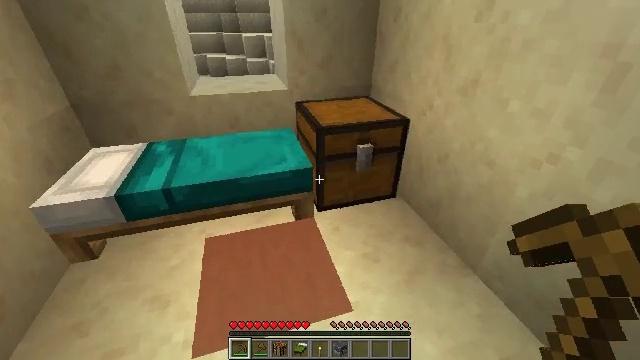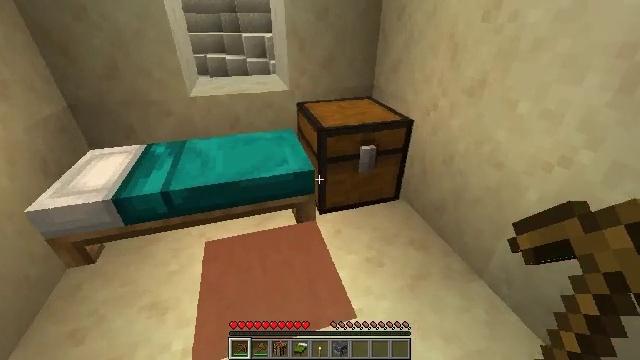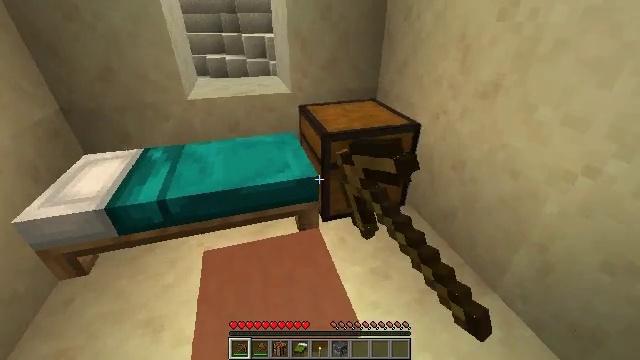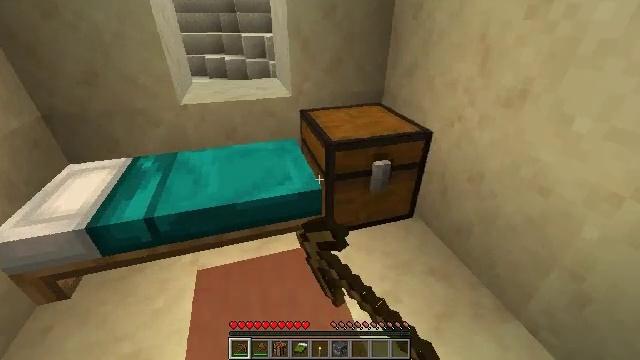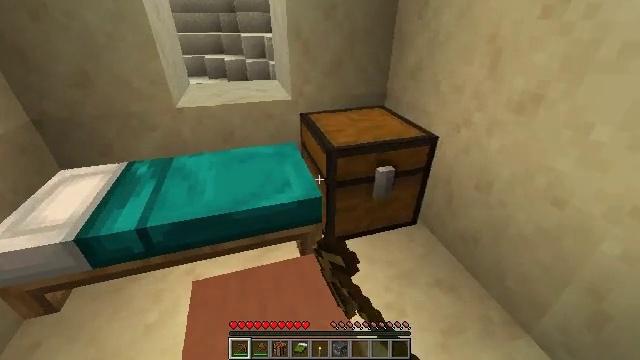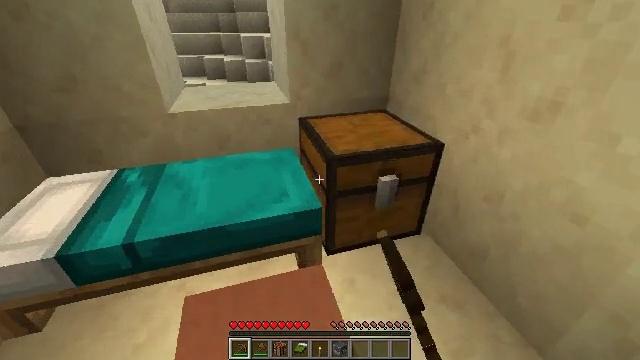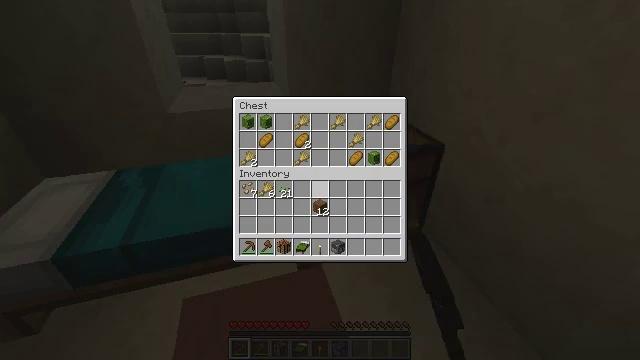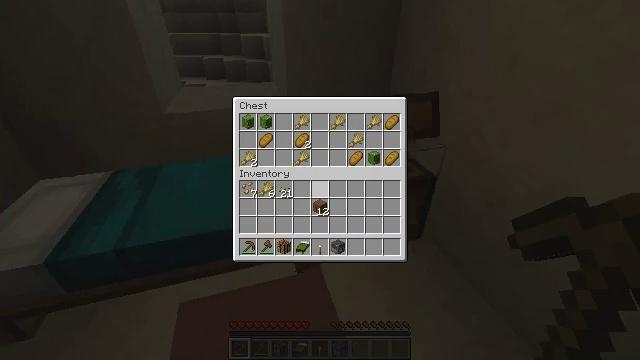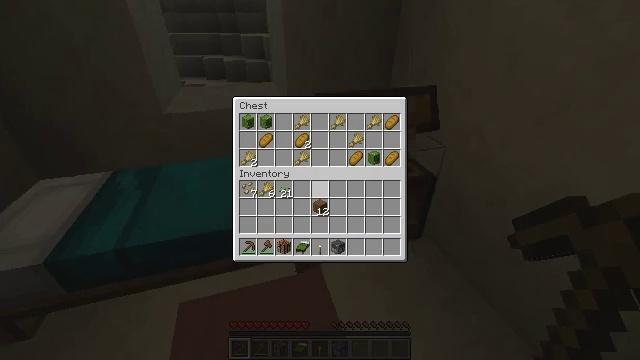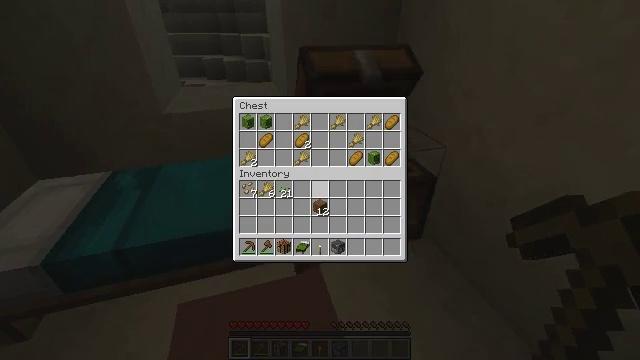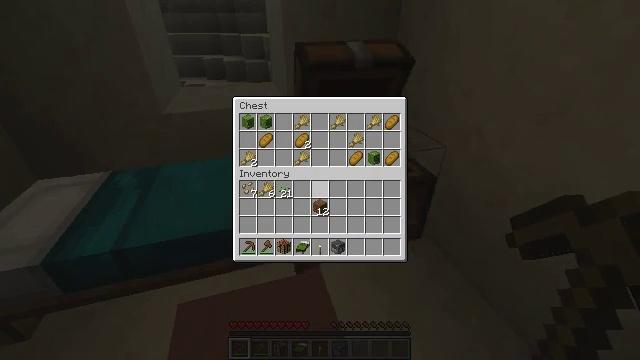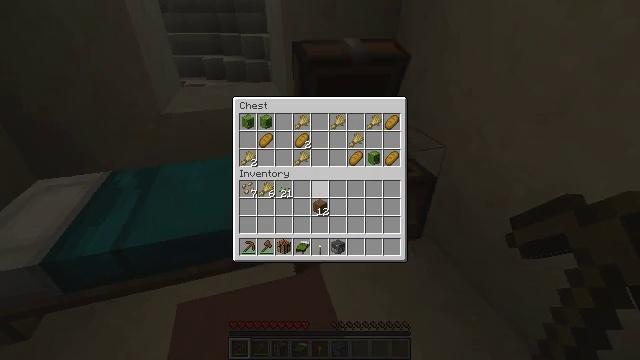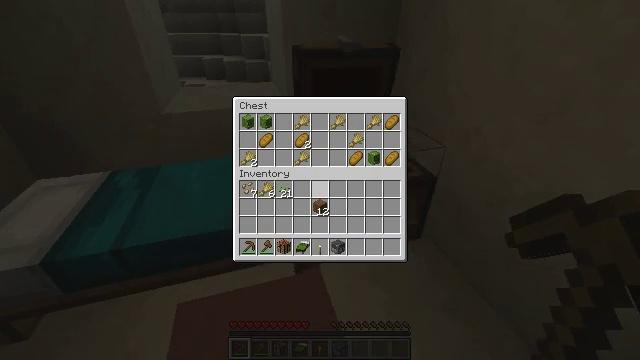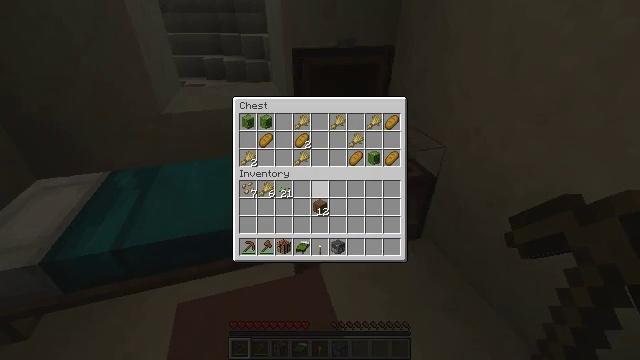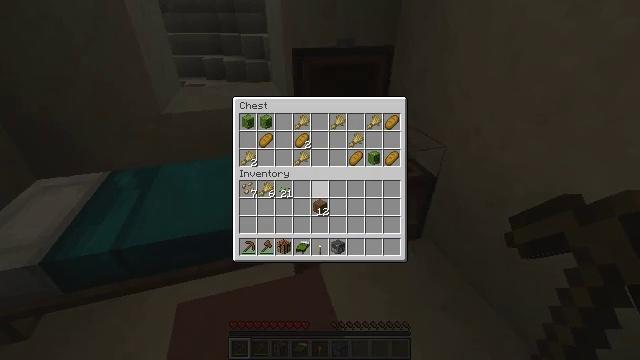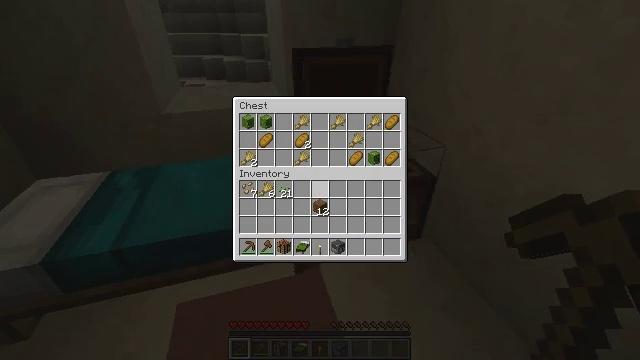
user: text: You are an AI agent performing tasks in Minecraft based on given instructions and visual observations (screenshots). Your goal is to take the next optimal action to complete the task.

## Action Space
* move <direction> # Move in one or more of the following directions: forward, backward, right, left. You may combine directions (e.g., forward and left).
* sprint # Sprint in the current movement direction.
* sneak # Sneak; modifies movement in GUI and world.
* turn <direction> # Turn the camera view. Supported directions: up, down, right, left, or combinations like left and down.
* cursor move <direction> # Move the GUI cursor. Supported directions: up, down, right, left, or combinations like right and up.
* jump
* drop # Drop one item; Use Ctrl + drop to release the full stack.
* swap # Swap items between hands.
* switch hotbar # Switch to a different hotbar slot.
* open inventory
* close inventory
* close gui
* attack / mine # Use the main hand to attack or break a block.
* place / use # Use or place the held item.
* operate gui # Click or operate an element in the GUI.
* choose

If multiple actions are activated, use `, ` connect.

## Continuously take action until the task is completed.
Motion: motion action
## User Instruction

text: Mine a chest to move it.
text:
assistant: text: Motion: move forward, use / place
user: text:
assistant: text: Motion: move forward, use / place
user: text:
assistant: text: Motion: move forward, use / place
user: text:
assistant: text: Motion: no_op
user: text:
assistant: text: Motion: no_op
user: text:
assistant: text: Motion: open gui
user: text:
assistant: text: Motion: no_op
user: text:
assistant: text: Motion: no_op
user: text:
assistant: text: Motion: no_op
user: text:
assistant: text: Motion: no_op
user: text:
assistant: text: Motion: no_op
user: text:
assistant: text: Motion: no_op
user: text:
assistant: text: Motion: no_op
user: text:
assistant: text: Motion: no_op
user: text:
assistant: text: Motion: no_op
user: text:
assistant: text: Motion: no_op
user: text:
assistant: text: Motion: no_op
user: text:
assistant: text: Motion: close gui
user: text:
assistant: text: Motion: open inventory
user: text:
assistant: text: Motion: turn right, open inventory
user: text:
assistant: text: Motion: turn right
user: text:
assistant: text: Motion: no_op
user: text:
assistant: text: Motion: no_op
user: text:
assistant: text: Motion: no_op
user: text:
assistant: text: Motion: no_op
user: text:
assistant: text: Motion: no_op
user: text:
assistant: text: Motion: no_op
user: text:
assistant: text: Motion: no_op
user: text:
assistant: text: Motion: no_op
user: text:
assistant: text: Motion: no_op